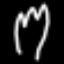
Label: fork